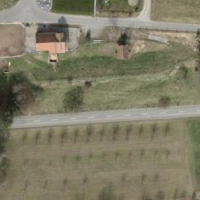
EUNIS habitat code: 52
Species observed at this site:
Vulpes vulpes